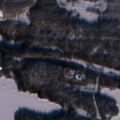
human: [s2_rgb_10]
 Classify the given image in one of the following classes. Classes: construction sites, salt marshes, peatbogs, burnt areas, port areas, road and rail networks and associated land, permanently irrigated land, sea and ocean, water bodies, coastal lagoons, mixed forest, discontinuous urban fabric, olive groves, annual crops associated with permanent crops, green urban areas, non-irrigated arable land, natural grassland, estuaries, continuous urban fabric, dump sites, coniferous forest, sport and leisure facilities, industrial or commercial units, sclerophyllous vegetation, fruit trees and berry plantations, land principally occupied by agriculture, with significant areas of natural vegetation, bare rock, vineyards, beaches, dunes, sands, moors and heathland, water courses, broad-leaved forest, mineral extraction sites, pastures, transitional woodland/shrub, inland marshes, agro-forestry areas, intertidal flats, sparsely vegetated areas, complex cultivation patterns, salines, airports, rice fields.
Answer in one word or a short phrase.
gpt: coniferous forest, mixed forest, water bodies